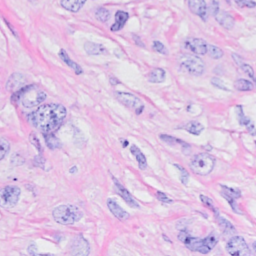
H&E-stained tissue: Breast